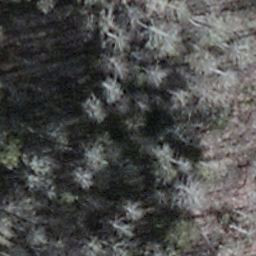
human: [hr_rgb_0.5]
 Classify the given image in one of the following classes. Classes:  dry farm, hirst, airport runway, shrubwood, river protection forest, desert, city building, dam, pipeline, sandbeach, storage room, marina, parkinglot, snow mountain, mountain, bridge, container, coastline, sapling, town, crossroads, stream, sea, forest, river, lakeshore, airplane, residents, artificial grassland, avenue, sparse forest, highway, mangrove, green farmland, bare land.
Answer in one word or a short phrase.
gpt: shrubwood